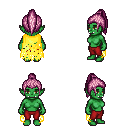
a pixel art fantasy rpg character, female body template, orc, green skin, yellow tattered cape, red pants, pink long topknot hairstyle, four views (front, back, left, right), 2x2 character sprite sheet, small pixel art, hard edges, no anti-aliasing